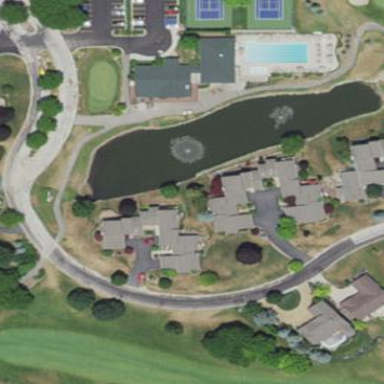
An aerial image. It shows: Picturesque pond acting as water hazard on golf course.